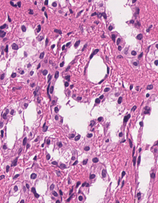
Tumor epithelial tissue: yes
Tumor-associated stroma tissue: yes
Normal tissue: no